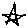
Label: star